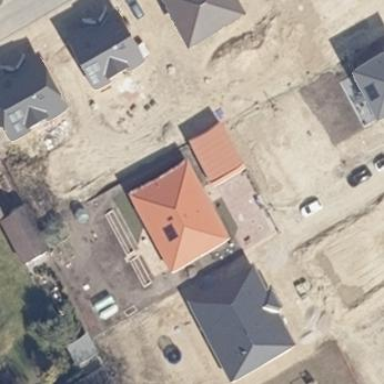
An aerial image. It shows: Detached building.